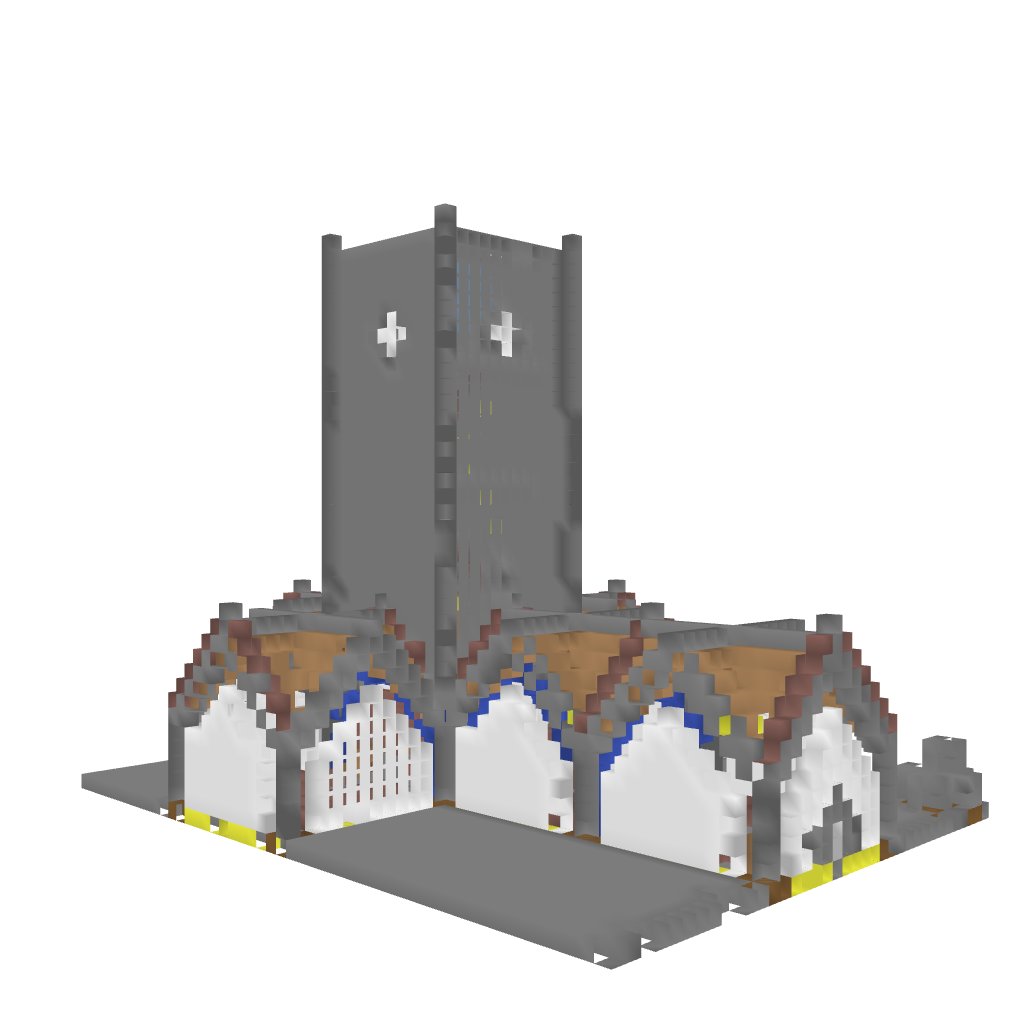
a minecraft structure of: high quality church white walls stone roof and whit glass cross in tower